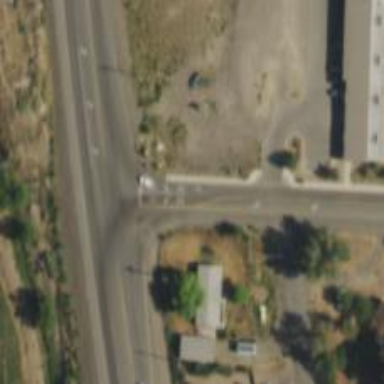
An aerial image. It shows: Tertiary road with asphalt surface. There is separate sidewalk along the road.